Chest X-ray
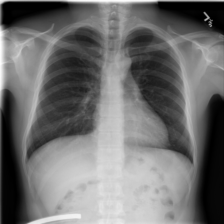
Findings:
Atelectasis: negative
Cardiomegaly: negative
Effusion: negative
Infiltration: negative
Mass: negative
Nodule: negative
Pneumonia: negative
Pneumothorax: negative
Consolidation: negative
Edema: negative
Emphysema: negative
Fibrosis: negative
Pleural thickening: negative
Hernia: negative